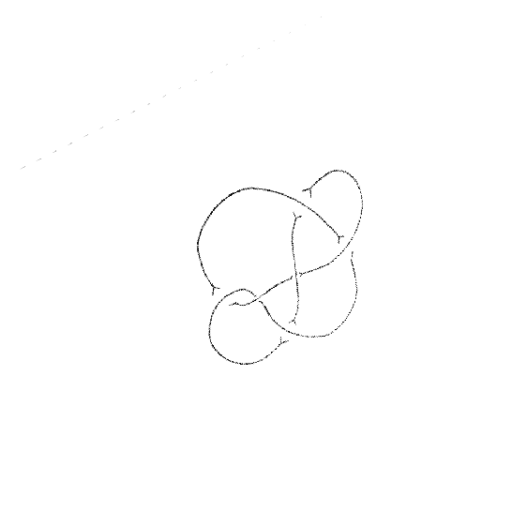
Crossing number: 6